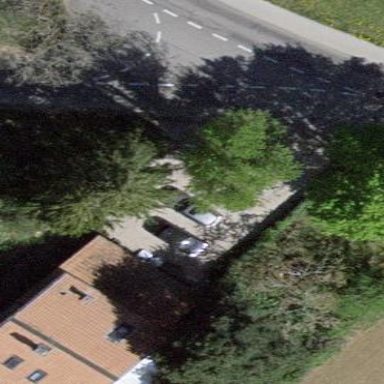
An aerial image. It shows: Simple and straightforward house.